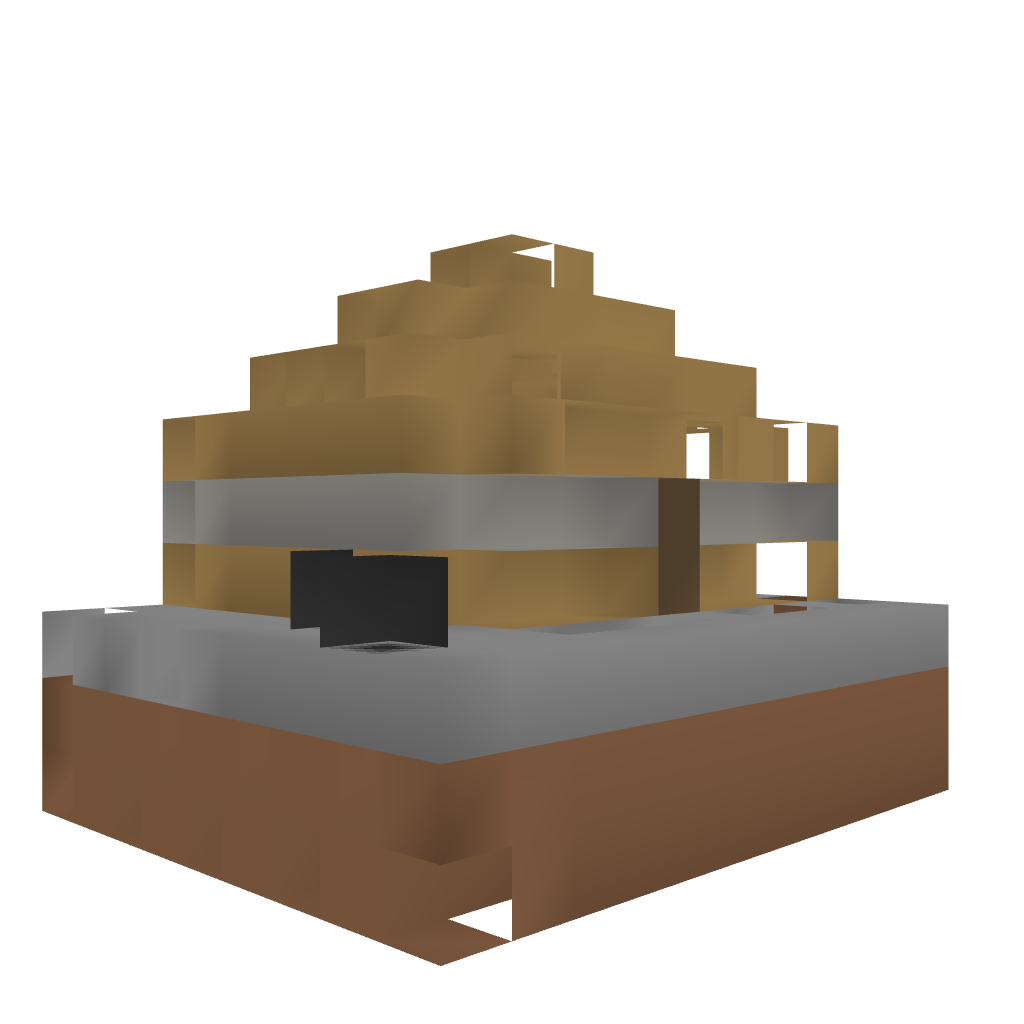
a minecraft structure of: super plain house